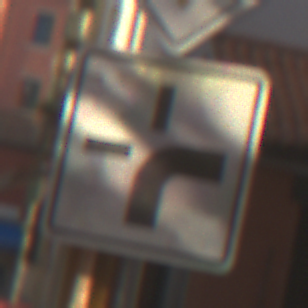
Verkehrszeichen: VerlaufVorfahrtsstrasse3
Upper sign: Vorfahrtsstrasse
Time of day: Midday
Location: Outdoor (Urban)
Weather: Clear
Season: NotSpecified
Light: Natural